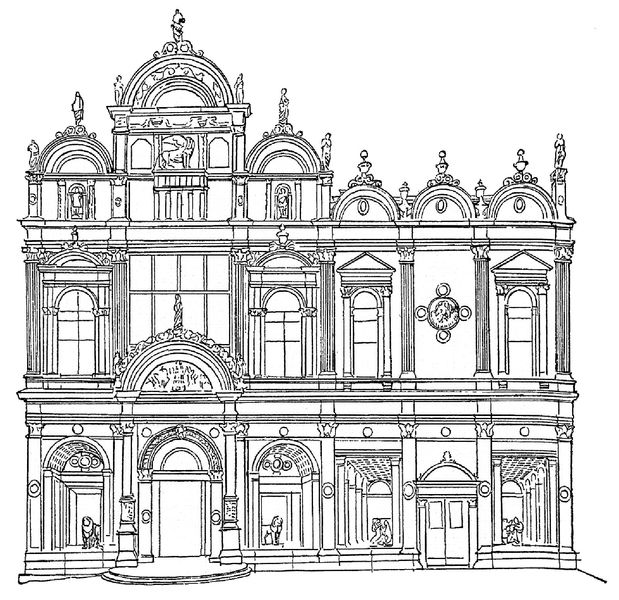
Titel: S. Marco in Venedig
Standort: Venedig, S. Marco (EU - I - Venetien)
Schlagwörter: fenster, schwarz, tür, haus, schloss, theater, türen, villa, portikus, kulisse